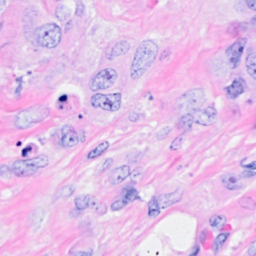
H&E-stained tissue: Breast